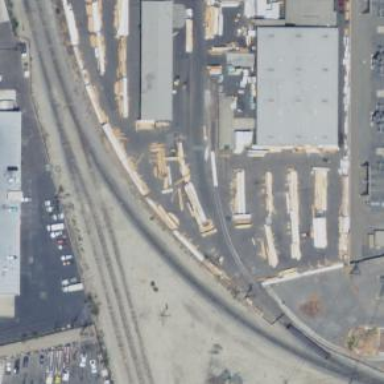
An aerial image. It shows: Rail spur service.